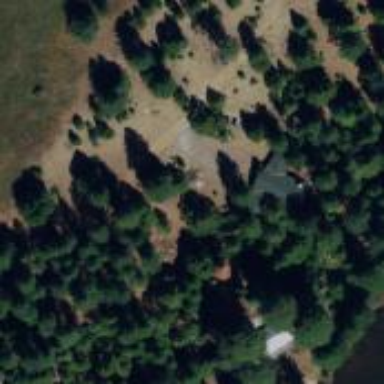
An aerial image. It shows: Evergreen woodland with needle-leaved trees.